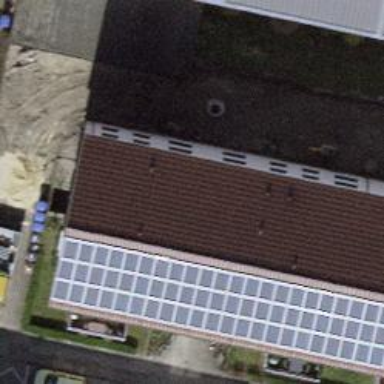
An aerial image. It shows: Solar power generator with photovoltaic panels.